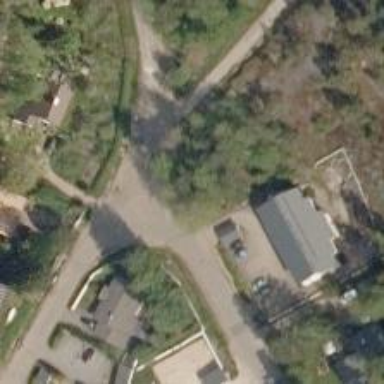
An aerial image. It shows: Tertiary road with asphalt surface.